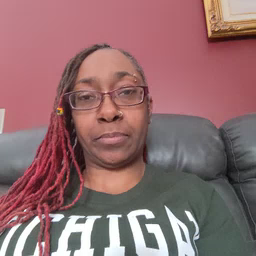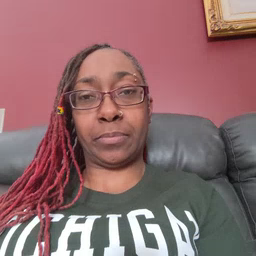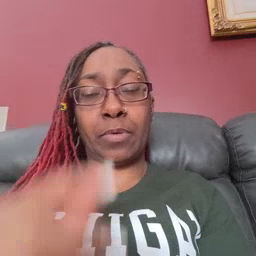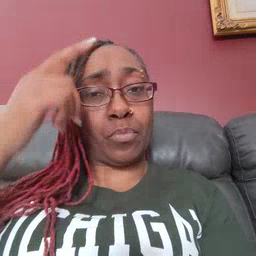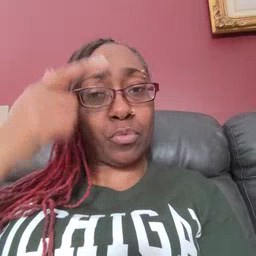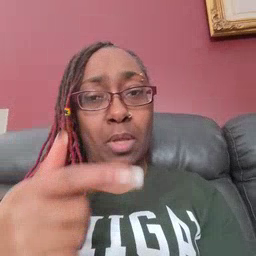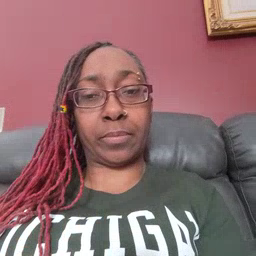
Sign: brother